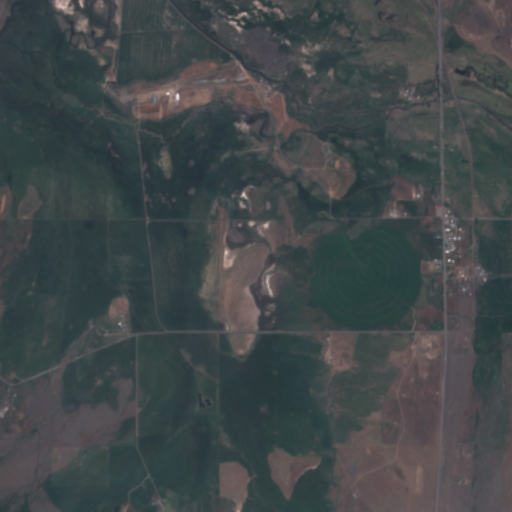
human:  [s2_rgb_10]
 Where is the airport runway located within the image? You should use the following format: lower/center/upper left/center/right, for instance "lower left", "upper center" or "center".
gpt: The airport runway is located in the upper left of the image.
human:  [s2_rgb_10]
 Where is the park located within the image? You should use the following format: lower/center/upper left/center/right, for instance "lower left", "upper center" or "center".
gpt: The park is located in the center right of the image.
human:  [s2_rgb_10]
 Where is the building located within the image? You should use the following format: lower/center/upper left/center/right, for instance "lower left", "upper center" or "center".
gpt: The building is located in the upper left of the image.
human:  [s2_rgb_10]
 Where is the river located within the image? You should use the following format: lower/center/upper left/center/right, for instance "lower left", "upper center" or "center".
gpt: The river is located in the upper right of the image.
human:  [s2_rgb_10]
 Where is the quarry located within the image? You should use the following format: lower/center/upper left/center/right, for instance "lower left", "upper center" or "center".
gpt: There is no quarry in the image.